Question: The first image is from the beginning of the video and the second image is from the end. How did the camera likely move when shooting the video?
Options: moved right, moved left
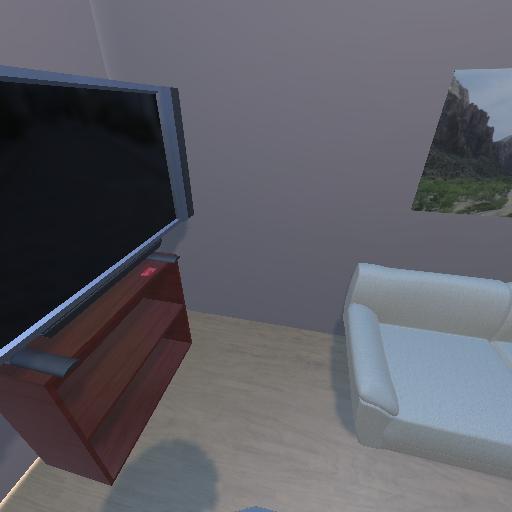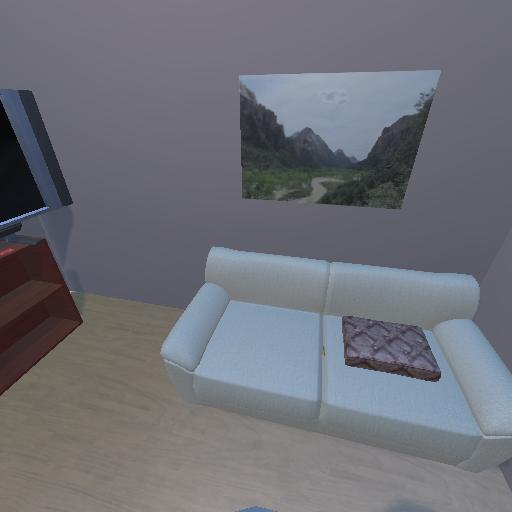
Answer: moved right